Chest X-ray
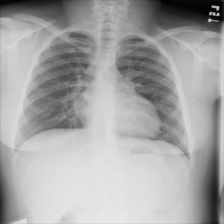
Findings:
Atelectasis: negative
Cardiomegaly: negative
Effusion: negative
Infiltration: negative
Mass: negative
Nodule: negative
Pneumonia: negative
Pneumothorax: negative
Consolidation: negative
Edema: negative
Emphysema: negative
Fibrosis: negative
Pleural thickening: negative
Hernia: negative